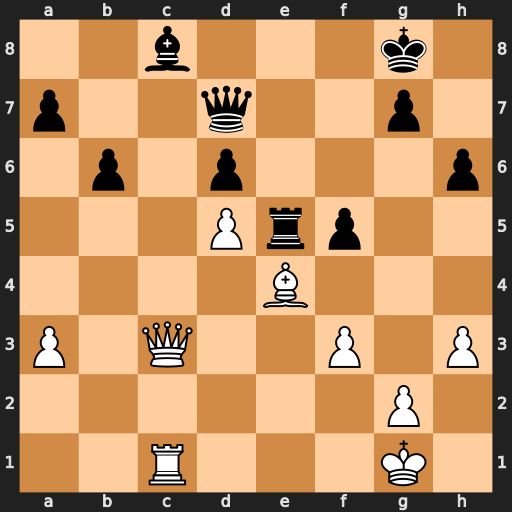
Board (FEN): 2b3k1/p2q2p1/1p1p3p/3Prp2/4B3/P1Q2P1P/6P1/2R3K1
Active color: w
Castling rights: -
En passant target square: -
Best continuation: Qxc8+ Qxc8 Rxc8+